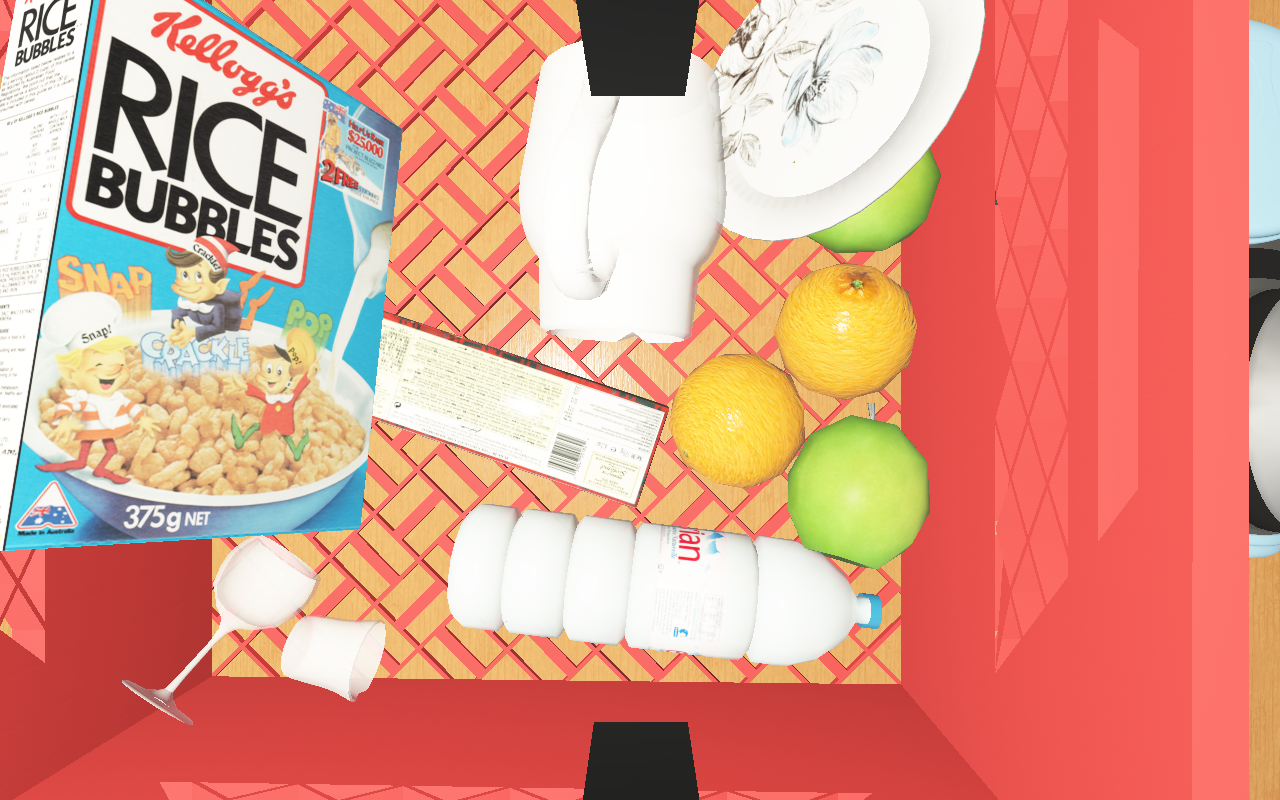
Objects in the scene:
carafe
water bottle
apple
apple
orange
orange
glass
cereal box
biscuit box